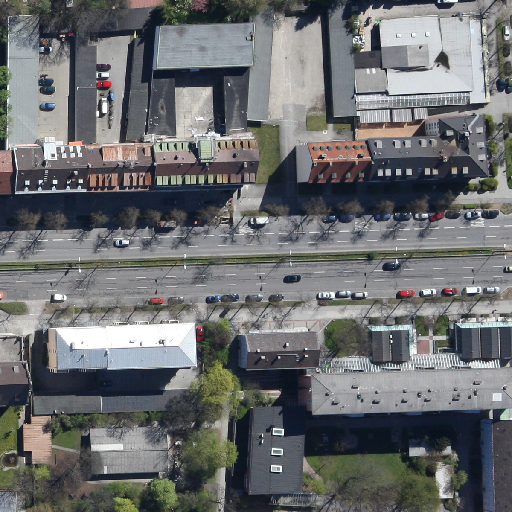
Referring expression: vehicle